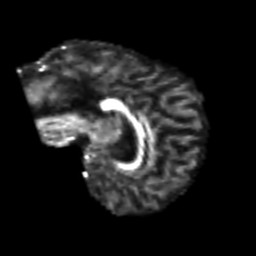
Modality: FA
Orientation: sagittal
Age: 59
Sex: female
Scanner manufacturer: siemens
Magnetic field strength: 3 T
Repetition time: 4.999 s
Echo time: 0.07946 s